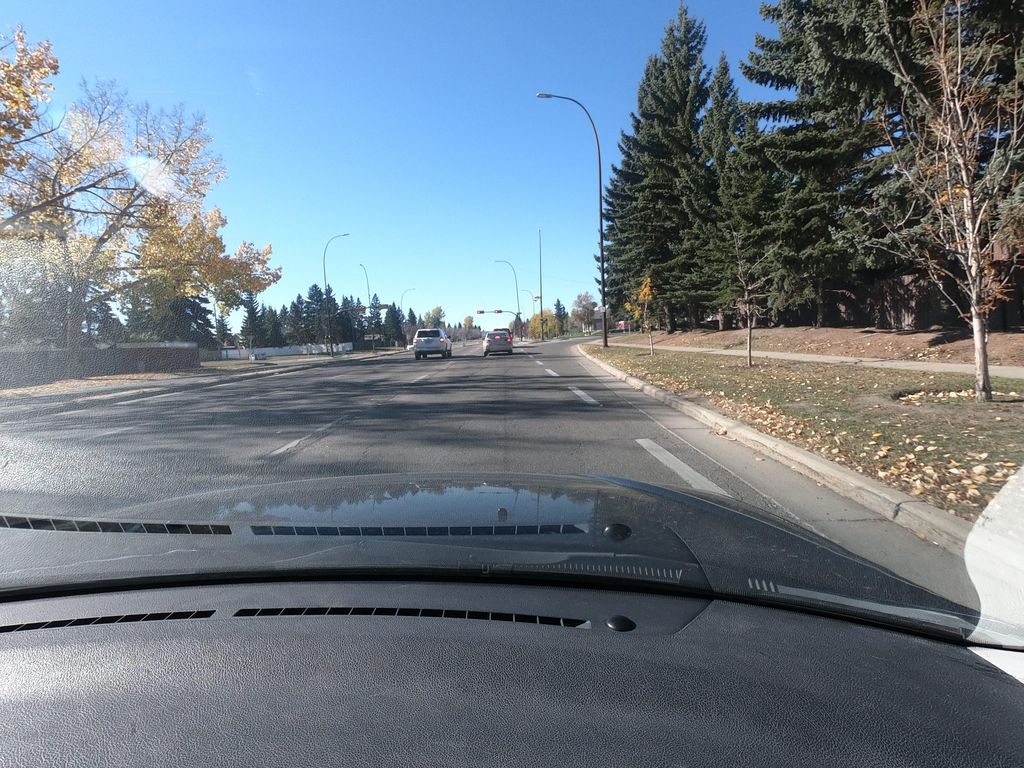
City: calgary